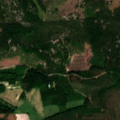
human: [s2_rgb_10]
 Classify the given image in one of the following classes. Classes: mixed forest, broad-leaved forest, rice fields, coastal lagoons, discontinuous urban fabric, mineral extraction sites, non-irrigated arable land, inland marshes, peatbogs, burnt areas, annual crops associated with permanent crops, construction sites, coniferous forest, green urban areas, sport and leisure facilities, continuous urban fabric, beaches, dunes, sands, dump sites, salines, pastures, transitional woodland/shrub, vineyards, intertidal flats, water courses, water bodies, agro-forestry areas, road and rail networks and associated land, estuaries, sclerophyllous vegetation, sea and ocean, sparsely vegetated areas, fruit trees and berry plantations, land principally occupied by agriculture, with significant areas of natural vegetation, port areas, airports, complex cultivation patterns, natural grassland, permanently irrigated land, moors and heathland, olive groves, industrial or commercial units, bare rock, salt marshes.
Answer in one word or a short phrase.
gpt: non-irrigated arable land, coniferous forest